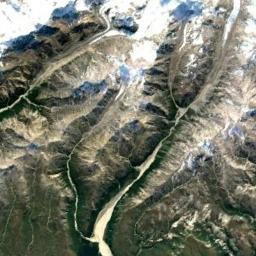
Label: snowberg